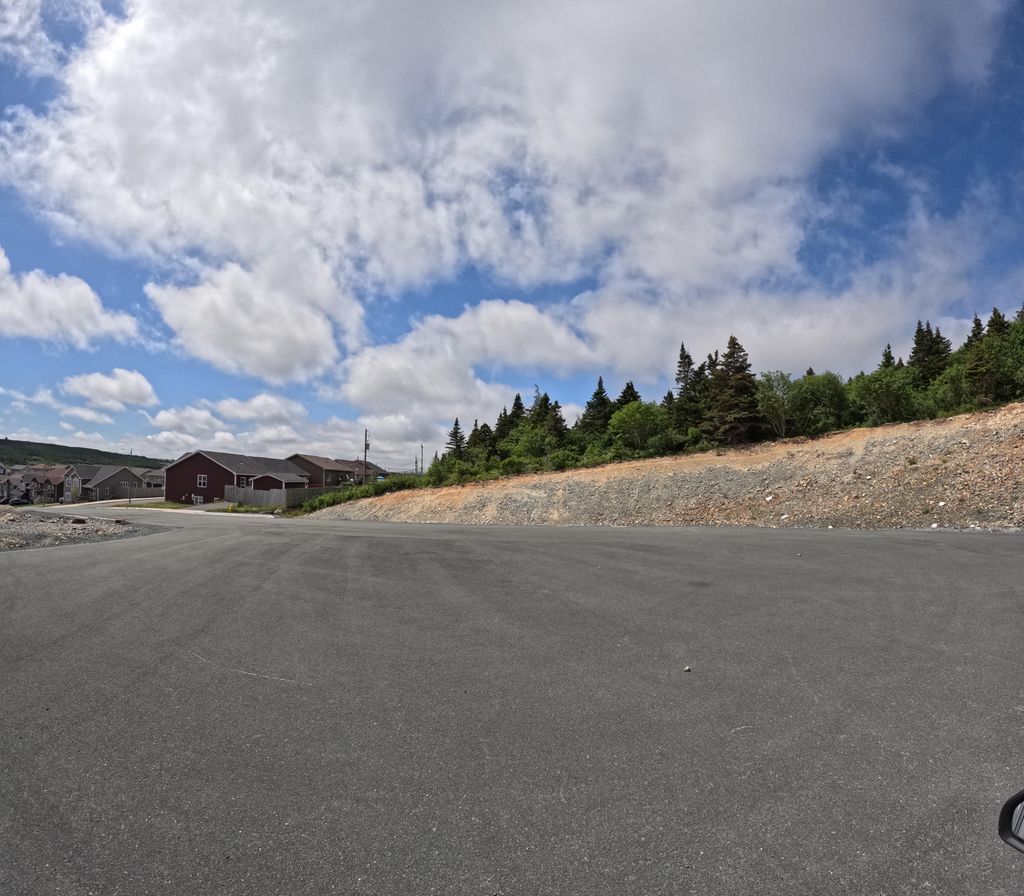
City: st_johns